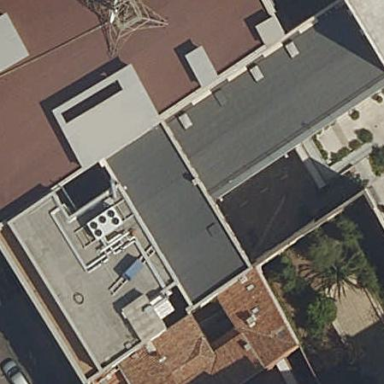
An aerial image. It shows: College building.